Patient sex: M
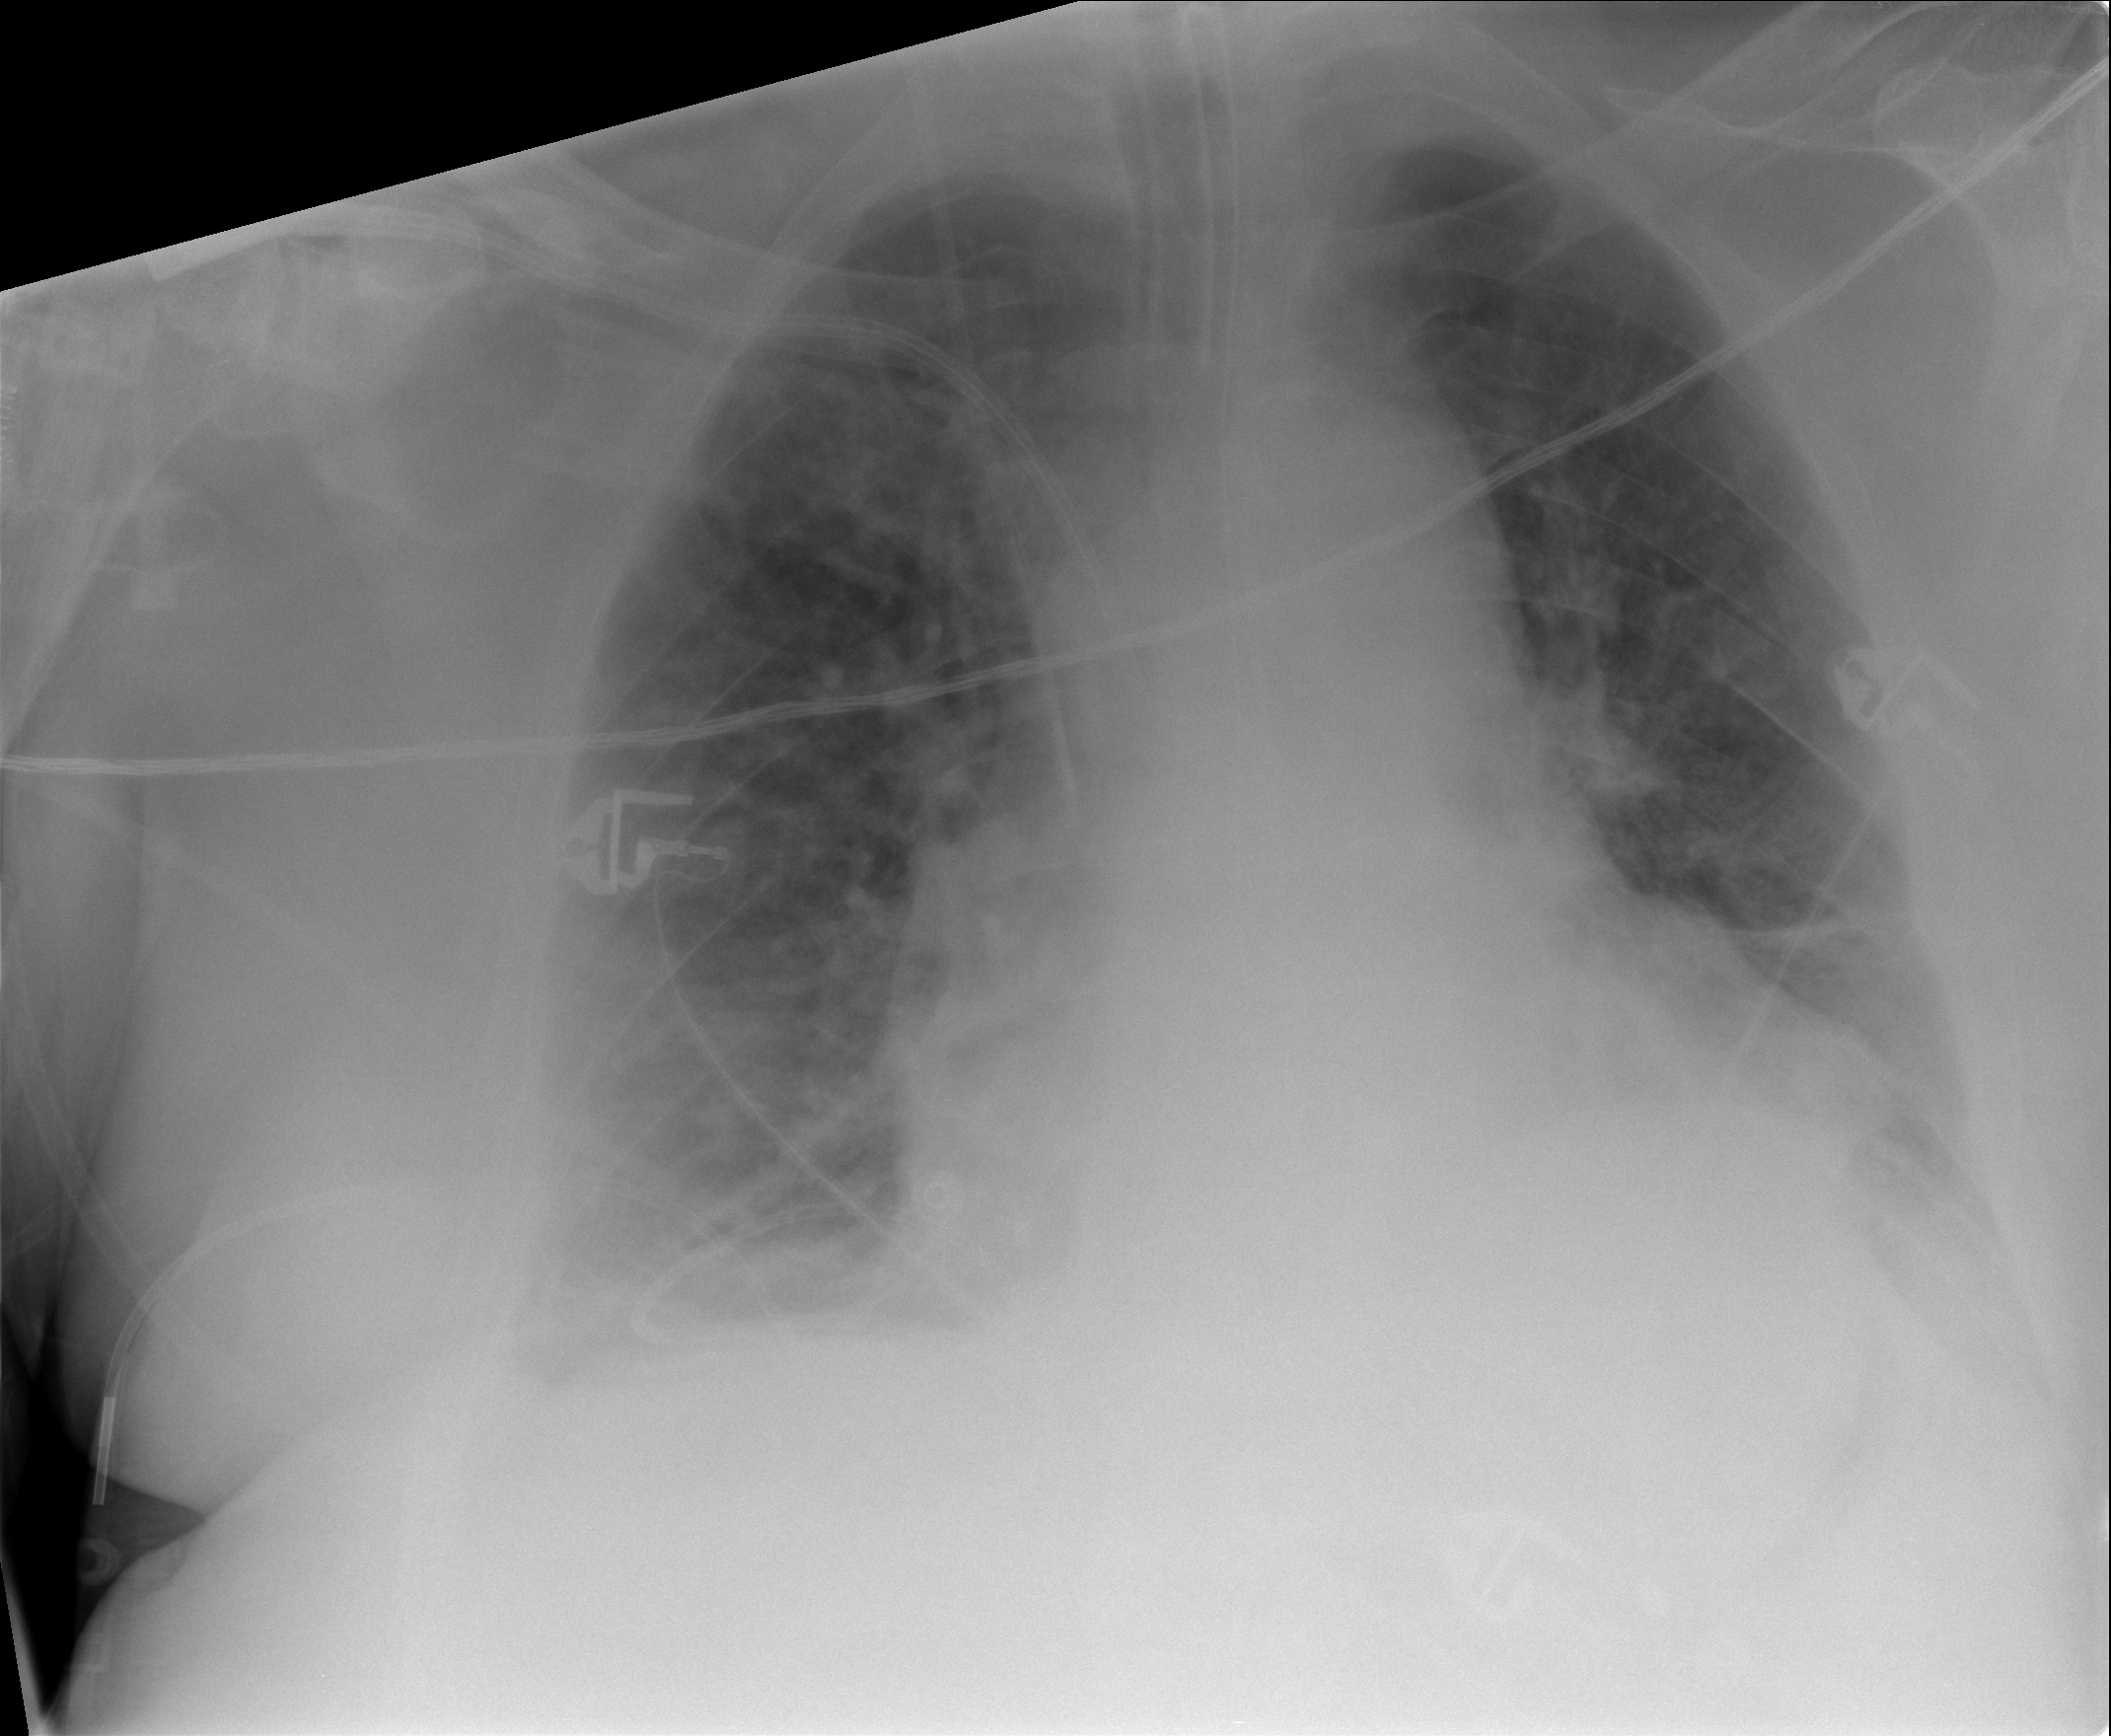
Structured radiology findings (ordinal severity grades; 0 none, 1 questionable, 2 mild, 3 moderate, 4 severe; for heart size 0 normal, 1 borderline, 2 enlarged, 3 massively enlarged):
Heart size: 2
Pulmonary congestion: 3
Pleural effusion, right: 2
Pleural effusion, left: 2
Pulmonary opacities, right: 0
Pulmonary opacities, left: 0
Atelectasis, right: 2
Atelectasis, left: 2